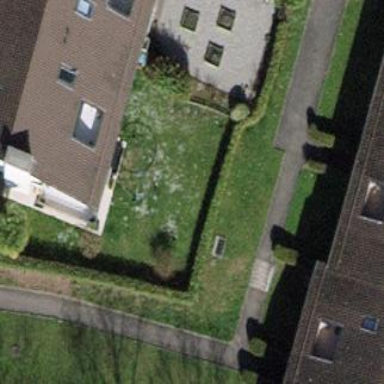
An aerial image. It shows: Garden area designated for leisure land.